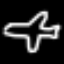
Label: airplane